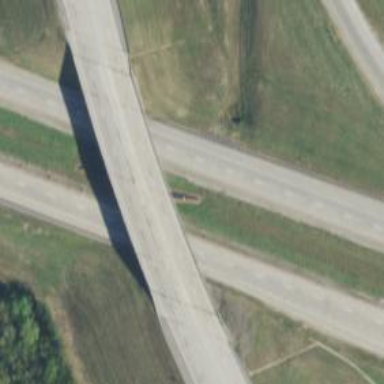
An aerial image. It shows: Bridge on motorway link.